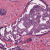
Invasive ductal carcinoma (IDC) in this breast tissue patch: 0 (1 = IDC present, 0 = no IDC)